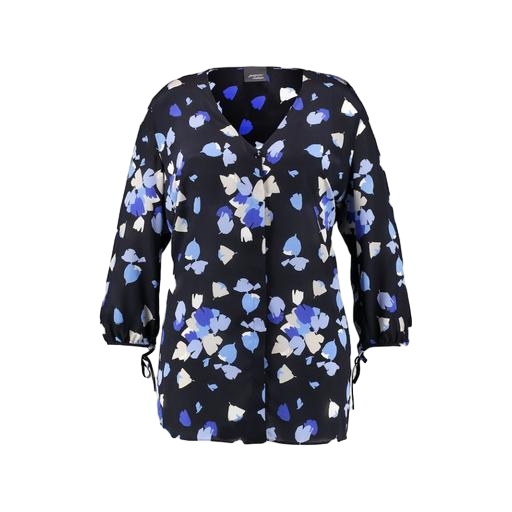
blue floral-print shirt, blue printed three-quarter sleeve, blue floral-print blouse, white background